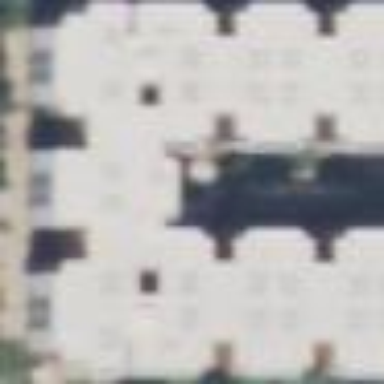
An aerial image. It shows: Residential building located in university campus.